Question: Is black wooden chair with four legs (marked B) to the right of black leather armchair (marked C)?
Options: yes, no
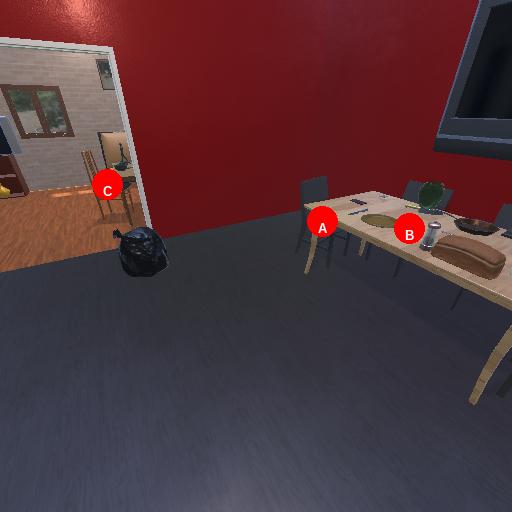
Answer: yes